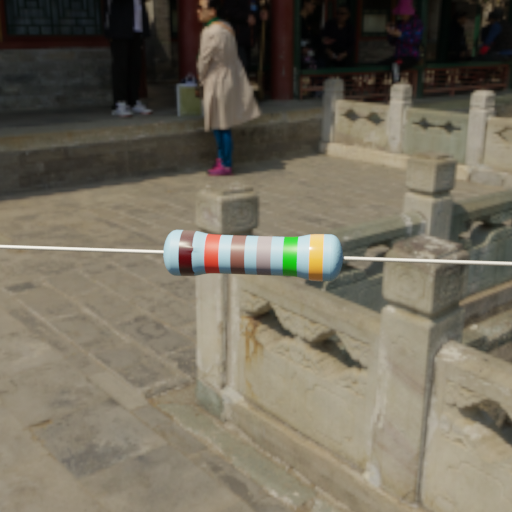
Resistor colour bands (in order): black, red, brown, gray, green, orange